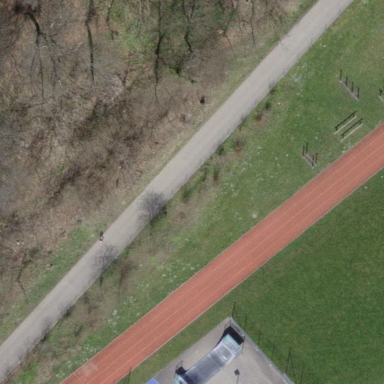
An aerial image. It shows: Tartan track for long jump on leisure land.